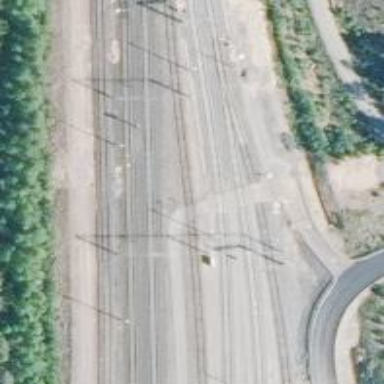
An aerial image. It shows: Level crossing with saltire marking.